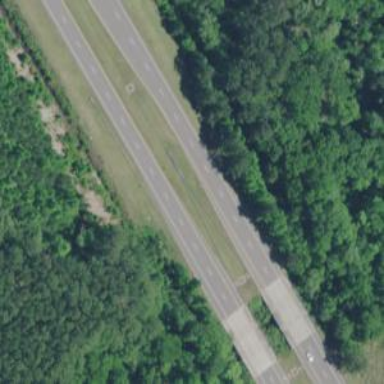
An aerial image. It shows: Trunk highway.